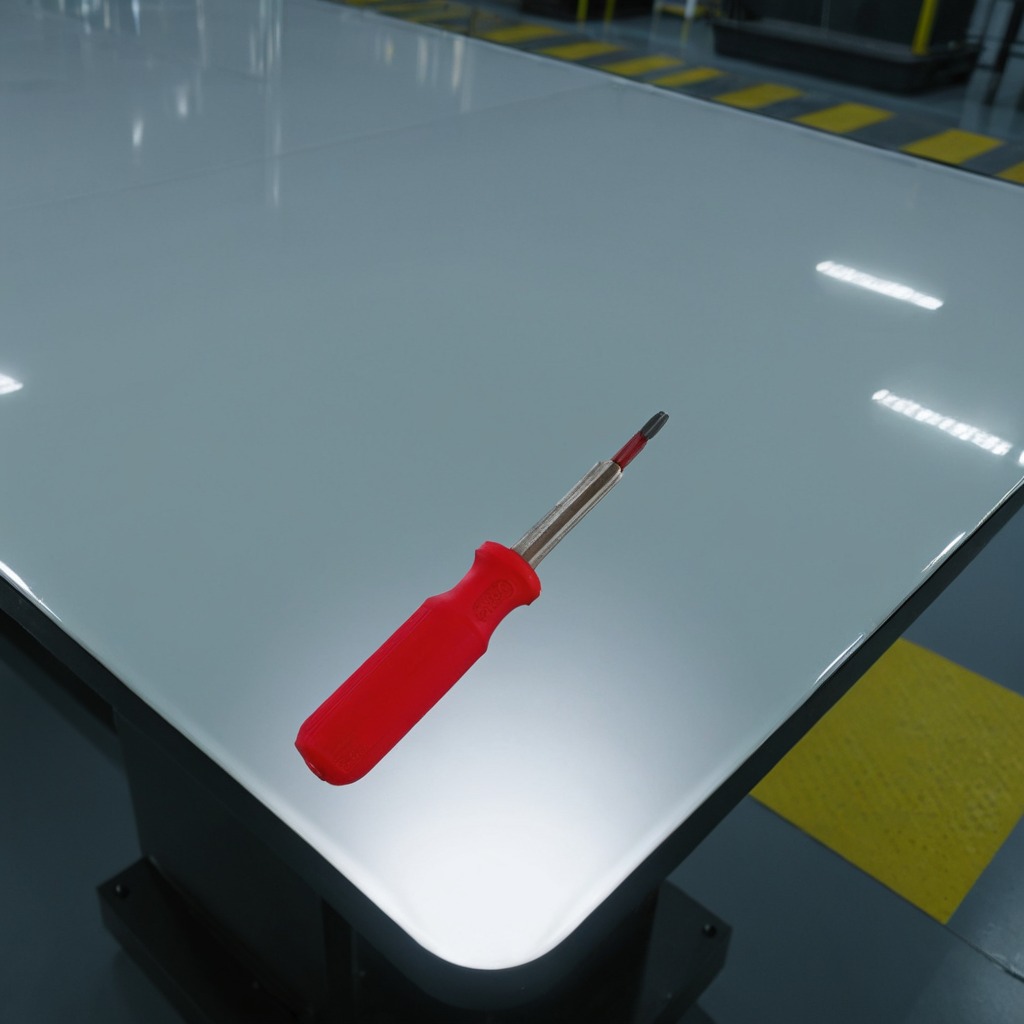
A screwdriver lies on a high-gloss table in a ship maintenance bay industrial lighting.